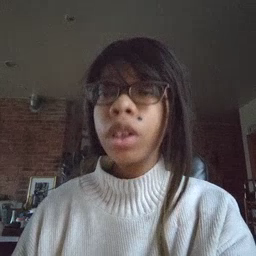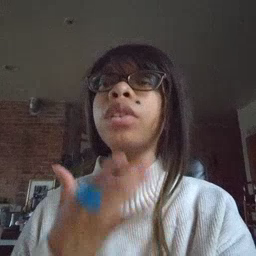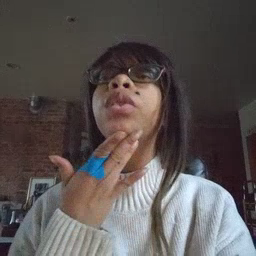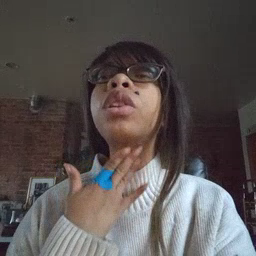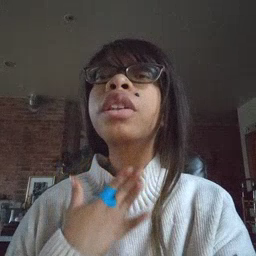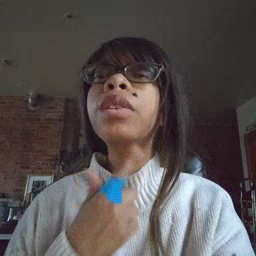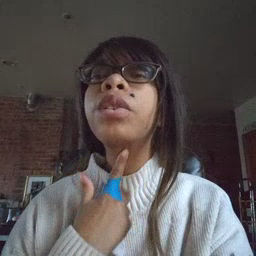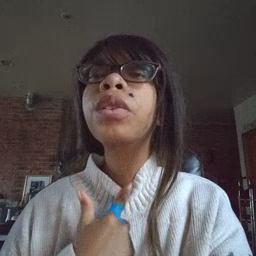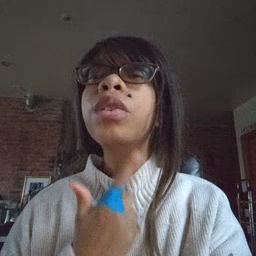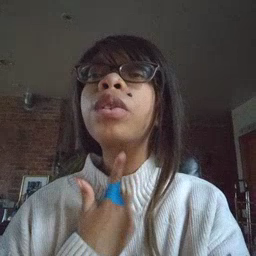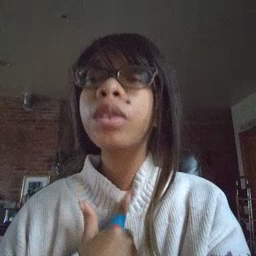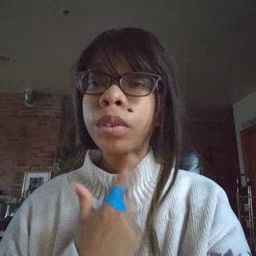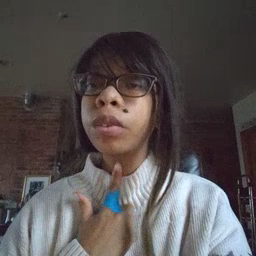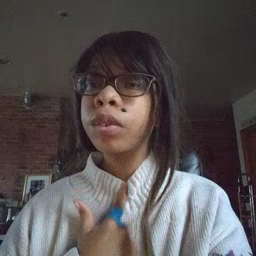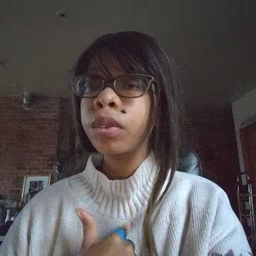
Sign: thirsty